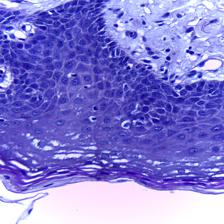
Diagnosis: Normal